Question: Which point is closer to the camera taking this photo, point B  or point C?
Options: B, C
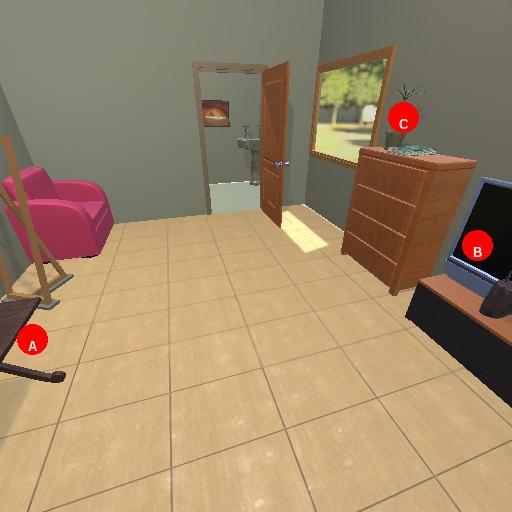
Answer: B